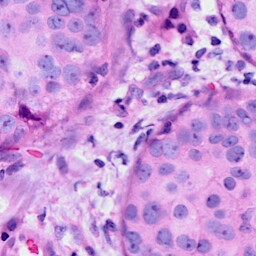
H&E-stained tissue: Breast